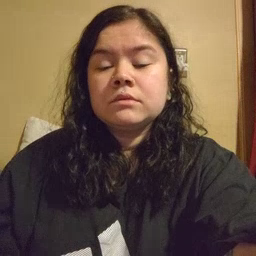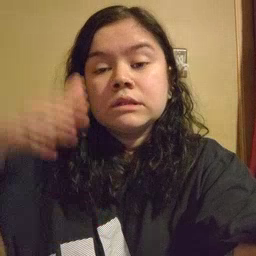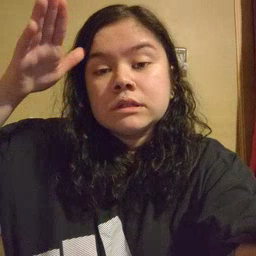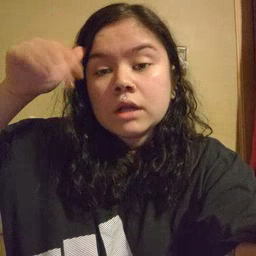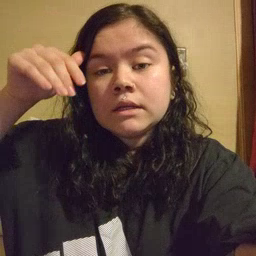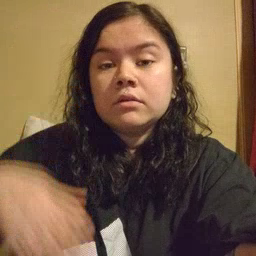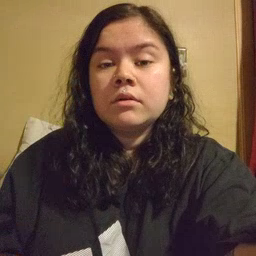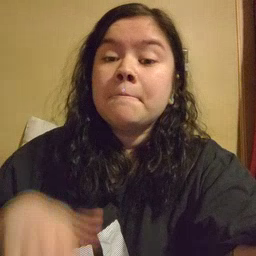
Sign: donkey